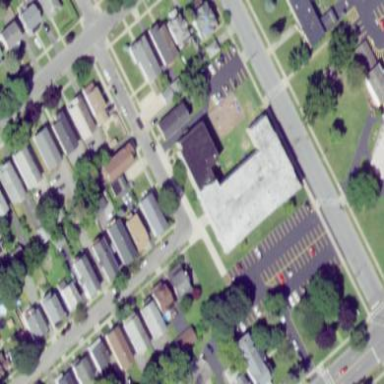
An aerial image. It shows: School building.